Question: There is a strange bug which I can't solve.
The bug is reproducable by this simplified example:
css:
'''
table.class1 td.subclass1{ display : none }
table.class2 td.subclass2{ display : none }
'''
html:
'''
<table class="class1">
<tr>
<td class="subclass1"> Invisible </td>
<td class="subclass2"> Visible </td>
</tr>
</table>
'''
js ( jQuery)
'''
$("table.class1").removeClass("class1").addClass("class2);
'''
As you can see Internet Explorer 7 doesn't show the column "Visible":

You may take a look at this bug here:
<URL>
What do I have to do to switch from one column to another column?
Unfortunately I can't change the HTML but only the CSS and JS.
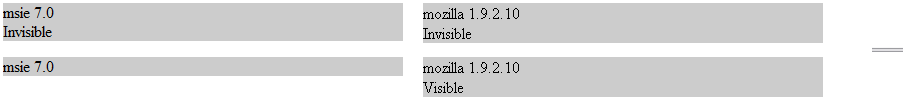
Answer: IE7 seems to have problems with the display:none property. If you do all of the show/hide rendering in javascript it will work as expected.
I've updated the code in jsFiddle with the working solution. (I should've forked it, but I already pressed update, sorry about that)
<URL>